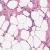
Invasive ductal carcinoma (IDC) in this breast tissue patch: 0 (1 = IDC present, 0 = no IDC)